Question: I am new to iPhone,
I have added a toolbar in my '.xib' file and then added 5 'BarbuttonItem' to the toolbar,

you can see bar buttons on toolbar, but there is no spaces between them.. what i want is.. there should be sufficient space between all button like 'search bar' to placed at extreme right, 'a' and 'A' should be in the middle of tool bar.
when i try to drag 'search bar' at extreme right it drags properly but on living of mouse click 'search bar' again comes to it's original position.
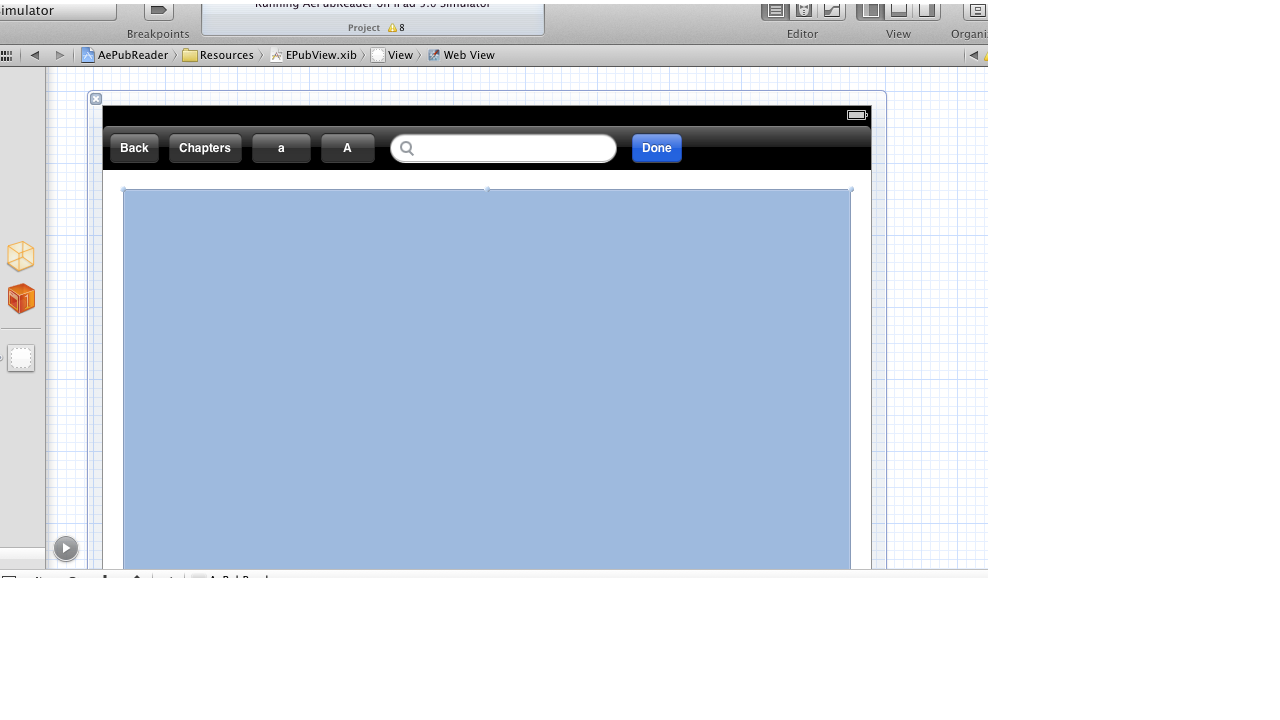
Answer: In the 'Objects' panel there are two 'UIBarButtonItem' subclasses named 'Fixed Space Bar Button Item' and 'Flexible Space Bar Button Item'. You need to use those two to adjust your spaces.